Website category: sports
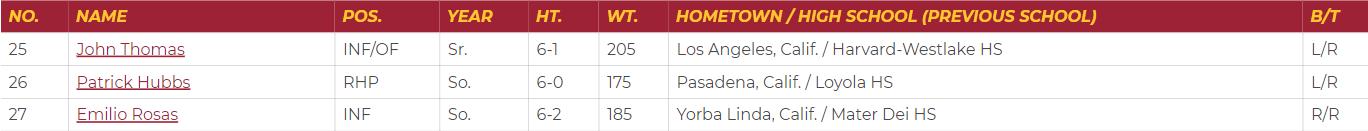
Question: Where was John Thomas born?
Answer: Los Angeles, Calif.

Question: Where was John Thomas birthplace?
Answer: Los Angeles, Calif.

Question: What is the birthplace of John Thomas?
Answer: Los Angeles, Calif.

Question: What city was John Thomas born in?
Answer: Los Angeles, Calif.

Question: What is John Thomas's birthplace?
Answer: Los Angeles, Calif.

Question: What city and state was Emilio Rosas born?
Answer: Yorba Linda, Calif.

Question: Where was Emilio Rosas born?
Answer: Yorba Linda, Calif.

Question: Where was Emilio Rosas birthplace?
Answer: Yorba Linda, Calif.

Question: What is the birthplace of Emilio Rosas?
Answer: Yorba Linda, Calif.

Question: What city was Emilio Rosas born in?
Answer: Yorba Linda, Calif.

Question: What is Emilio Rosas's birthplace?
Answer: Yorba Linda, Calif.

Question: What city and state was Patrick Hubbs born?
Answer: Pasadena, Calif.

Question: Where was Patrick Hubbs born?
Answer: Pasadena, Calif.

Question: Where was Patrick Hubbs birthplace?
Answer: Pasadena, Calif.

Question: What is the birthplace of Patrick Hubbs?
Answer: Pasadena, Calif.

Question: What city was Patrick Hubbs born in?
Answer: Pasadena, Calif.

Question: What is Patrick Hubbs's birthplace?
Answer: Pasadena, Calif.

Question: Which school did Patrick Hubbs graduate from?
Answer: Loyola HS

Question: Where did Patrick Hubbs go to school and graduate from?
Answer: Loyola HS

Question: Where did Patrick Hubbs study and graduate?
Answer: Loyola HS

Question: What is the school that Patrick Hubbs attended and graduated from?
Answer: Loyola HS

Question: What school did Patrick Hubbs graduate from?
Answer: Loyola HS

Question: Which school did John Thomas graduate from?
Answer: Harvard-Westlake HS

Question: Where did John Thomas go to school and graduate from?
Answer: Harvard-Westlake HS

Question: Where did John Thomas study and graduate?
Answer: Harvard-Westlake HS

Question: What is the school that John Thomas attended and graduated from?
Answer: Harvard-Westlake HS

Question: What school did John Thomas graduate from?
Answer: Harvard-Westlake HS

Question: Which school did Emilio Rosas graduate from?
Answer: Mater Dei HS

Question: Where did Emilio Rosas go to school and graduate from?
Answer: Mater Dei HS

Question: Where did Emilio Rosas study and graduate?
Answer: Mater Dei HS

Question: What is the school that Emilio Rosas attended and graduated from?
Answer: Mater Dei HS

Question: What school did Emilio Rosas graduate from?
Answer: Mater Dei HS